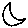
Label: moon